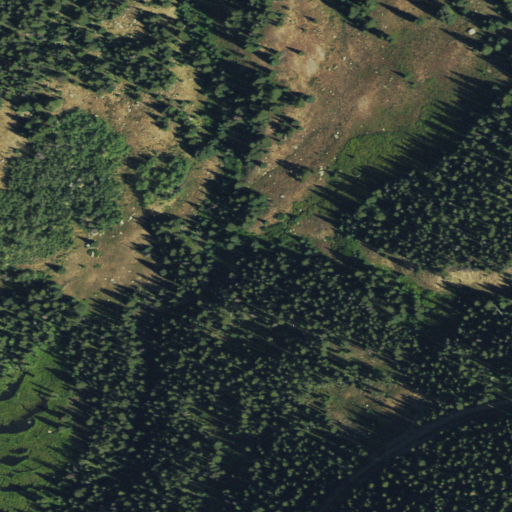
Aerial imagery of valley in Colorado named Dark Gulch containing evergreen forest, shrub, and woody wetlands